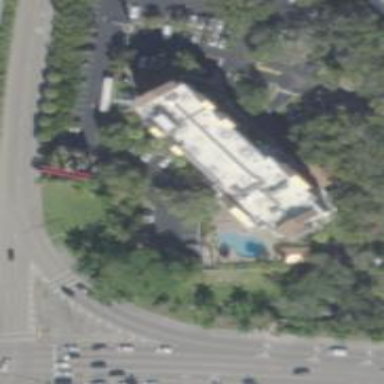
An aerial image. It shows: Hotel building.